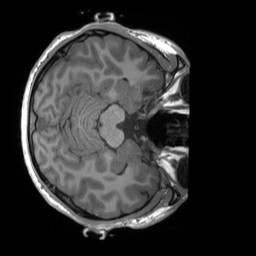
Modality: T1w
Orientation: axial
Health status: healthy
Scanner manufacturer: siemens
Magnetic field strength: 3 T
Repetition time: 1.9 s
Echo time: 0.00232 s